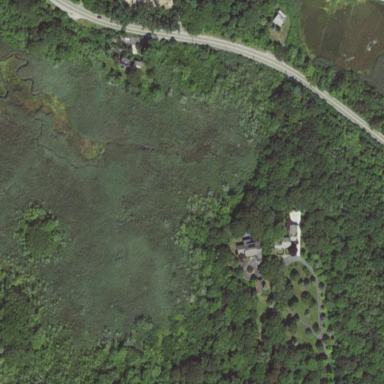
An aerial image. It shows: Marshy wetland area.